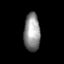
Tissue: prostate
Cell type: Myeloid cells
Senescence score: 0.3534
Nuclear area (px): 601
Mean DAPI intensity: 143.133